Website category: book
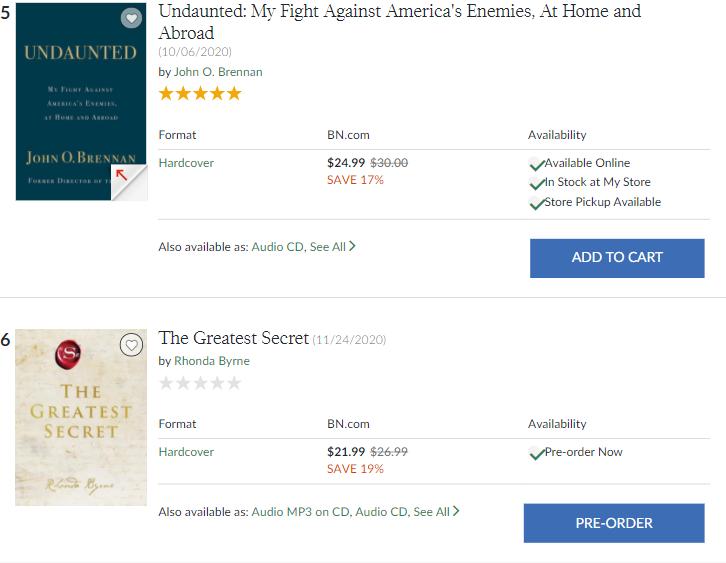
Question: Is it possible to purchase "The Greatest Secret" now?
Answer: no

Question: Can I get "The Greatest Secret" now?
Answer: no

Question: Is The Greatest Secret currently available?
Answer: no

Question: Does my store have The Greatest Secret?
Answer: no

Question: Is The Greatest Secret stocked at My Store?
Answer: no

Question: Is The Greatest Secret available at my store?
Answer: no

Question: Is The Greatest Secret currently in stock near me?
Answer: no

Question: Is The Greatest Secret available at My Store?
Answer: no

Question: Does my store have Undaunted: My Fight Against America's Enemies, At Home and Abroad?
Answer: yes

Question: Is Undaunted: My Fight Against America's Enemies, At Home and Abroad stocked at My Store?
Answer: yes

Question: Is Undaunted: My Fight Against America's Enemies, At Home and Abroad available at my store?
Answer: yes

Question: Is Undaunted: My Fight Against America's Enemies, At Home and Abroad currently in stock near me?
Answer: yes

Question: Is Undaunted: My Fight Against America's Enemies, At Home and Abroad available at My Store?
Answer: yes

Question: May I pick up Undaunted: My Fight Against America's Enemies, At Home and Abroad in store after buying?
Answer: yes

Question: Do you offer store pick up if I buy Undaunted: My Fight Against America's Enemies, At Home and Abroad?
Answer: yes

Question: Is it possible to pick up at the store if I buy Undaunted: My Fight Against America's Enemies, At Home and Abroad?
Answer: yes

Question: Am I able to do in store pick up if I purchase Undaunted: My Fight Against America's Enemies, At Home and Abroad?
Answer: yes

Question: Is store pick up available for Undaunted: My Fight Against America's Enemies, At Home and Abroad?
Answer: yes

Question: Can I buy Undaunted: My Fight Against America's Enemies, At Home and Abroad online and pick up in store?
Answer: yes

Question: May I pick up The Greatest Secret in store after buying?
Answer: no

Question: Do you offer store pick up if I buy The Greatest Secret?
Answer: no

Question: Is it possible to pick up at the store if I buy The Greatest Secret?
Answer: no

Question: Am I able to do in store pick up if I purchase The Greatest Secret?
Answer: no

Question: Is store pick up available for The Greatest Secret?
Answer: no

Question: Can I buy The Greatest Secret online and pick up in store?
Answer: no